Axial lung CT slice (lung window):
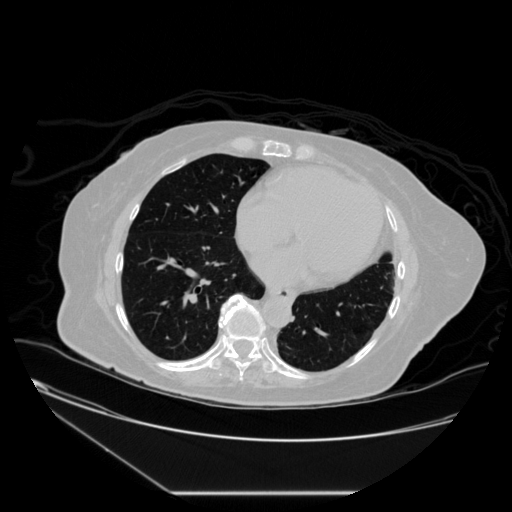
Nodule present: no